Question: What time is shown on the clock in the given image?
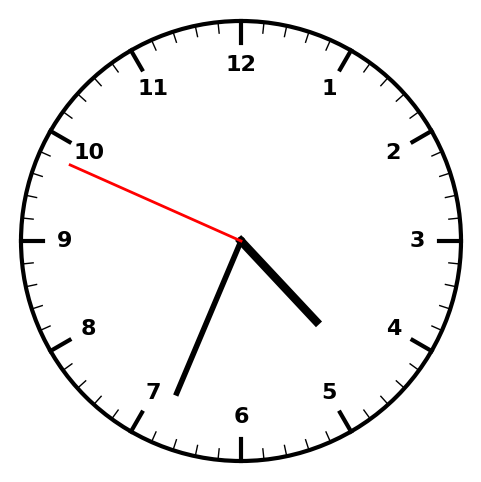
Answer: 04:33:49